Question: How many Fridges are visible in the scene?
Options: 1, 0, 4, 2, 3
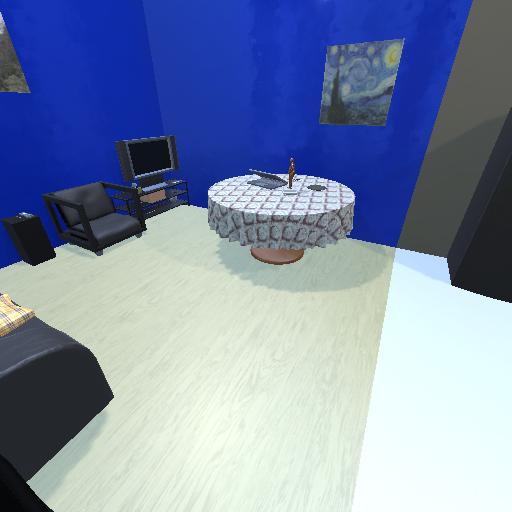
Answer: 1